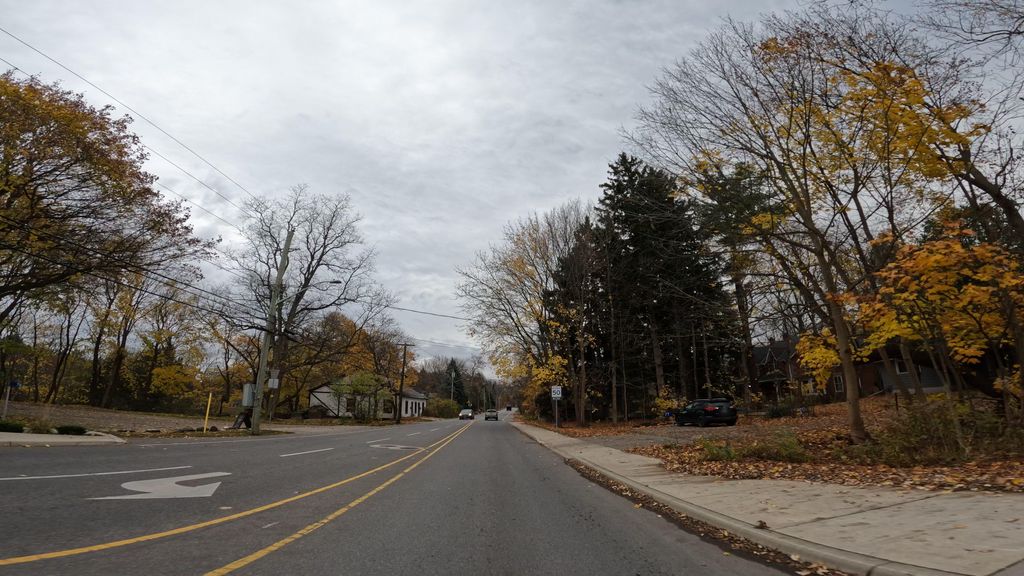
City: hamilton